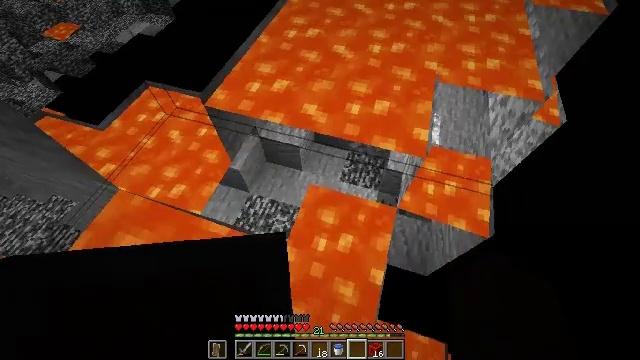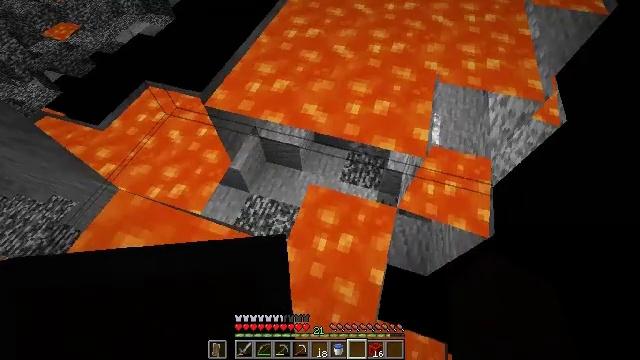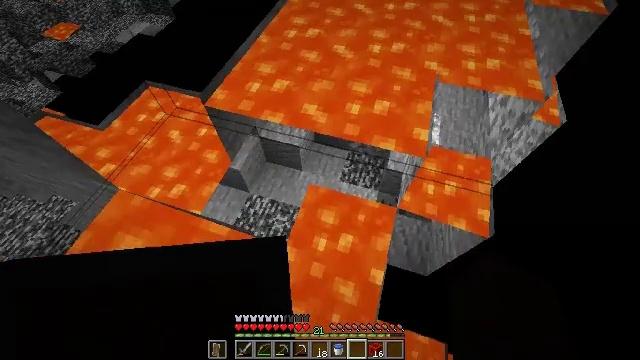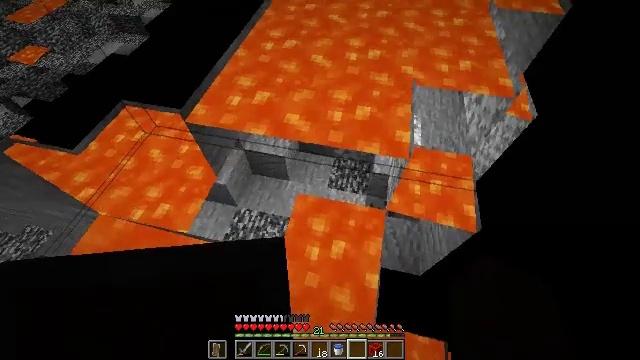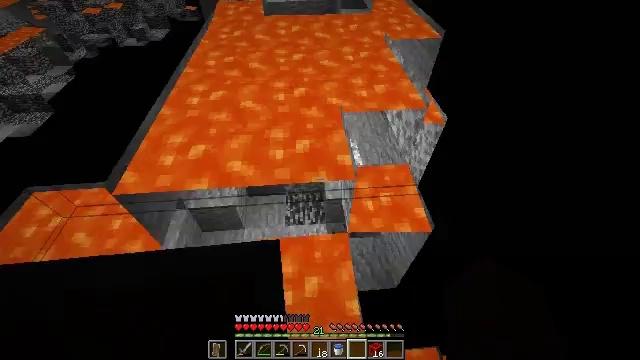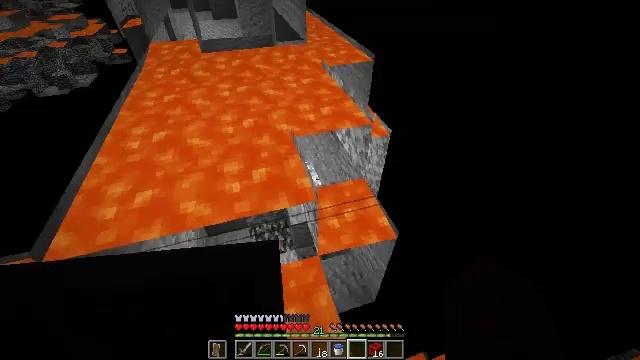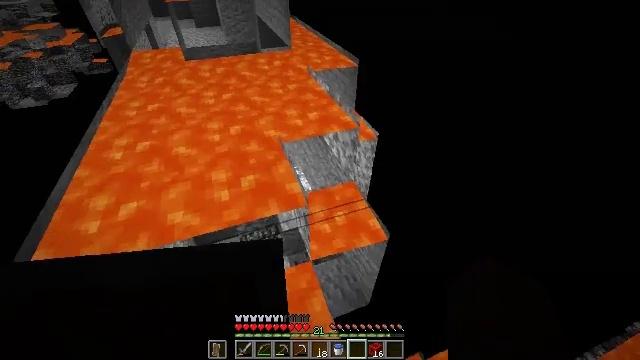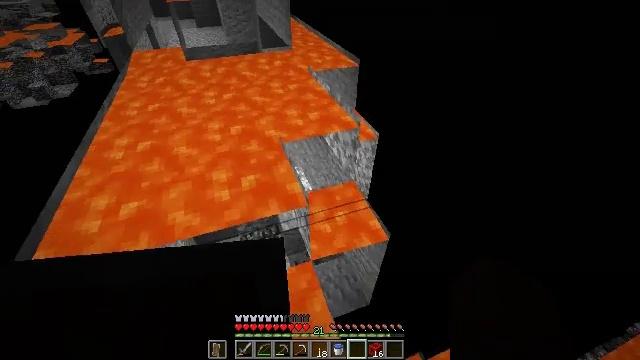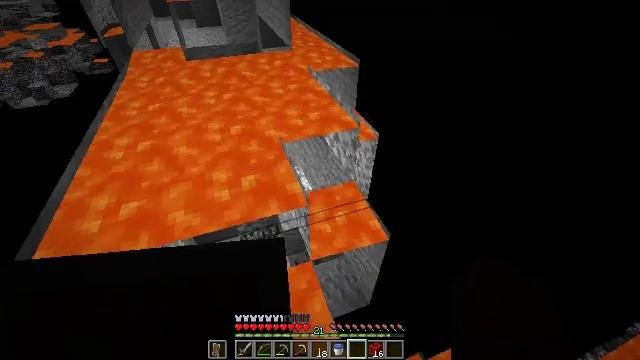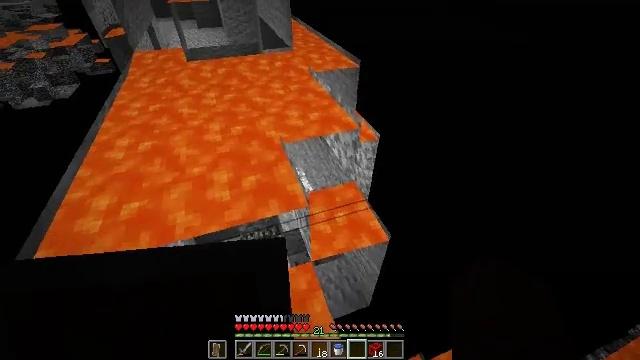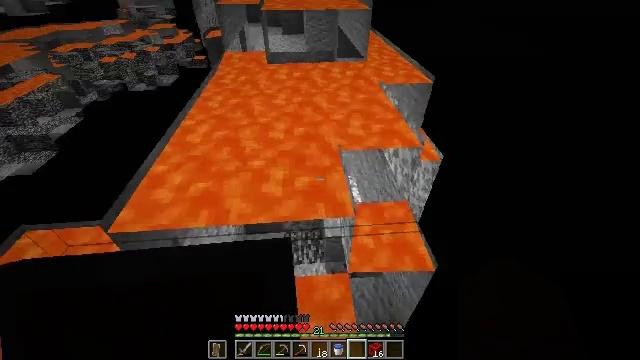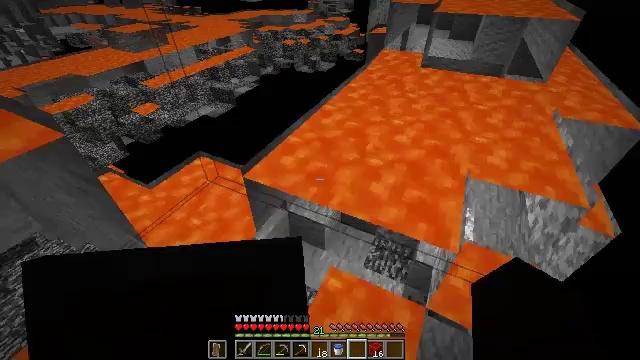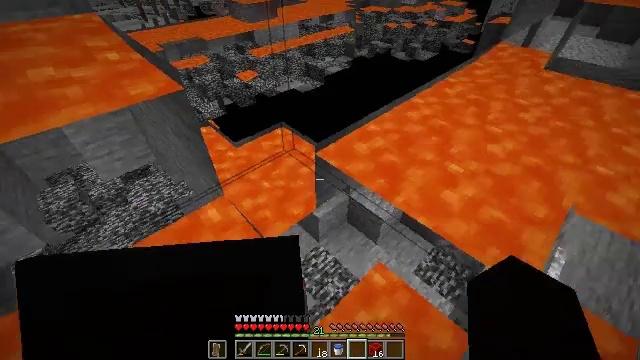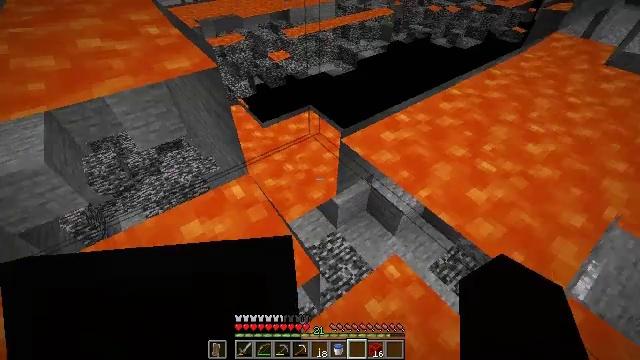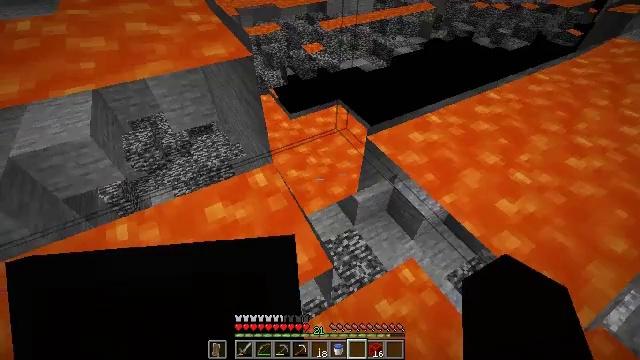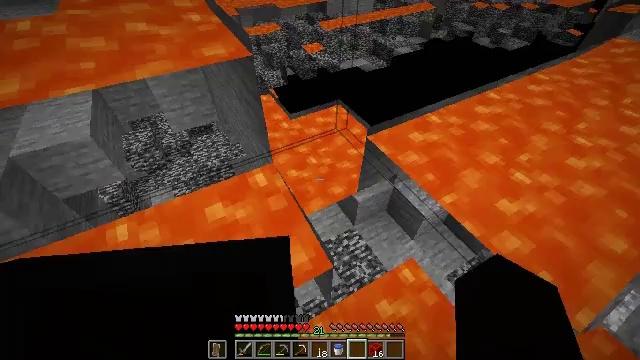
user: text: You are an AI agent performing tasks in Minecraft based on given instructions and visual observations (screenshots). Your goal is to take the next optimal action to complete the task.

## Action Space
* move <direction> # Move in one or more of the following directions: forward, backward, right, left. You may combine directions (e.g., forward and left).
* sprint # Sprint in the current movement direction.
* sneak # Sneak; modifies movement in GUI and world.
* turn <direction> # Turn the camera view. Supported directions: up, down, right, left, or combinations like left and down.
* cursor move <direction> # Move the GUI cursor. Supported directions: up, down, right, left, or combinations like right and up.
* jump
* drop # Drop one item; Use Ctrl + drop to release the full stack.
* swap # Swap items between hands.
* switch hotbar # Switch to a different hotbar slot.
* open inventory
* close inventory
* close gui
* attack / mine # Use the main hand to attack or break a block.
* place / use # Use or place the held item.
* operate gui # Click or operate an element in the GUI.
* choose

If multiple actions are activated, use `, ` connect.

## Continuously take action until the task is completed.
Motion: motion action
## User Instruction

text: Harvest the piston head.
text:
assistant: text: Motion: no_op
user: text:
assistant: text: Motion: no_op
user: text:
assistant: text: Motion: turn right and up
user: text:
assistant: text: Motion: turn right and up
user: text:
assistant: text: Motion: turn right and up
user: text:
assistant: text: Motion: turn right and up
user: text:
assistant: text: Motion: no_op
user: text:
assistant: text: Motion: no_op
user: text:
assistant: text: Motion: no_op
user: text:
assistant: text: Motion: turn left and up
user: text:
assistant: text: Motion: turn left
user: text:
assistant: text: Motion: turn left and down
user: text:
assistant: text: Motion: turn left and down
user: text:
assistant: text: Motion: turn left and down
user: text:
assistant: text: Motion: no_op
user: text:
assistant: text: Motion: no_op
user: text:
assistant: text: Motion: no_op
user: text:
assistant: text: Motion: turn right and down
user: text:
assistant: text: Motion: no_op
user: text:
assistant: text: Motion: turn left and up
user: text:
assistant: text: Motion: turn left and up
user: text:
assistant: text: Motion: turn left and up
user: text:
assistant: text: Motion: no_op
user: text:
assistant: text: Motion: no_op
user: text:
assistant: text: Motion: turn left
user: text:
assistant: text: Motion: turn left and up
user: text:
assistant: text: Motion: turn left and up
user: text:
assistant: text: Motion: turn left and up
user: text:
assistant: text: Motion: turn left and up
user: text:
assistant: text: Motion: no_op